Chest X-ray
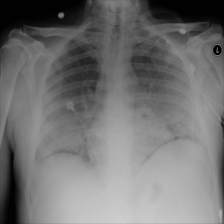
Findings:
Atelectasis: negative
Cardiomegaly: negative
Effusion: negative
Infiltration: negative
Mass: negative
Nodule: negative
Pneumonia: negative
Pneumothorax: negative
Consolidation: negative
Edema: positive
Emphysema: negative
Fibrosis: negative
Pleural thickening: negative
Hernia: negative